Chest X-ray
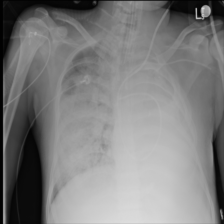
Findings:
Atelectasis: negative
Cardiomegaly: negative
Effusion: negative
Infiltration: negative
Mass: negative
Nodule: negative
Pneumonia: negative
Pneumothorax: negative
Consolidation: negative
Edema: negative
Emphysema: negative
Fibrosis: negative
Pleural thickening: negative
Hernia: negative